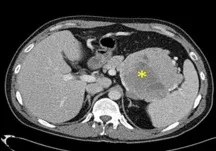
Solid pseudopapillary neoplasm in pancreatic tail at the time of presentation.
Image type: radiology (ct)